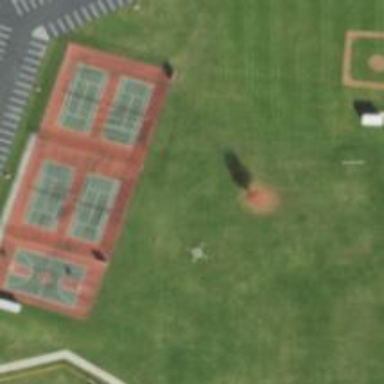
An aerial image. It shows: Tennis court on pitch.